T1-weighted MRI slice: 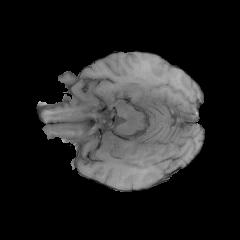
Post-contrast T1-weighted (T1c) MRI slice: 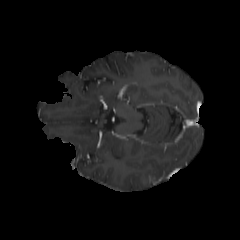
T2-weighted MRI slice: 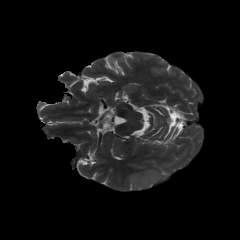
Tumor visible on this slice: yes